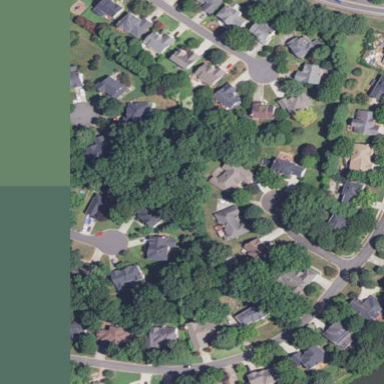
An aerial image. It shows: Residential area consisting of single-family homes.